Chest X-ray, AP view. Patient: 43 years old, sex M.
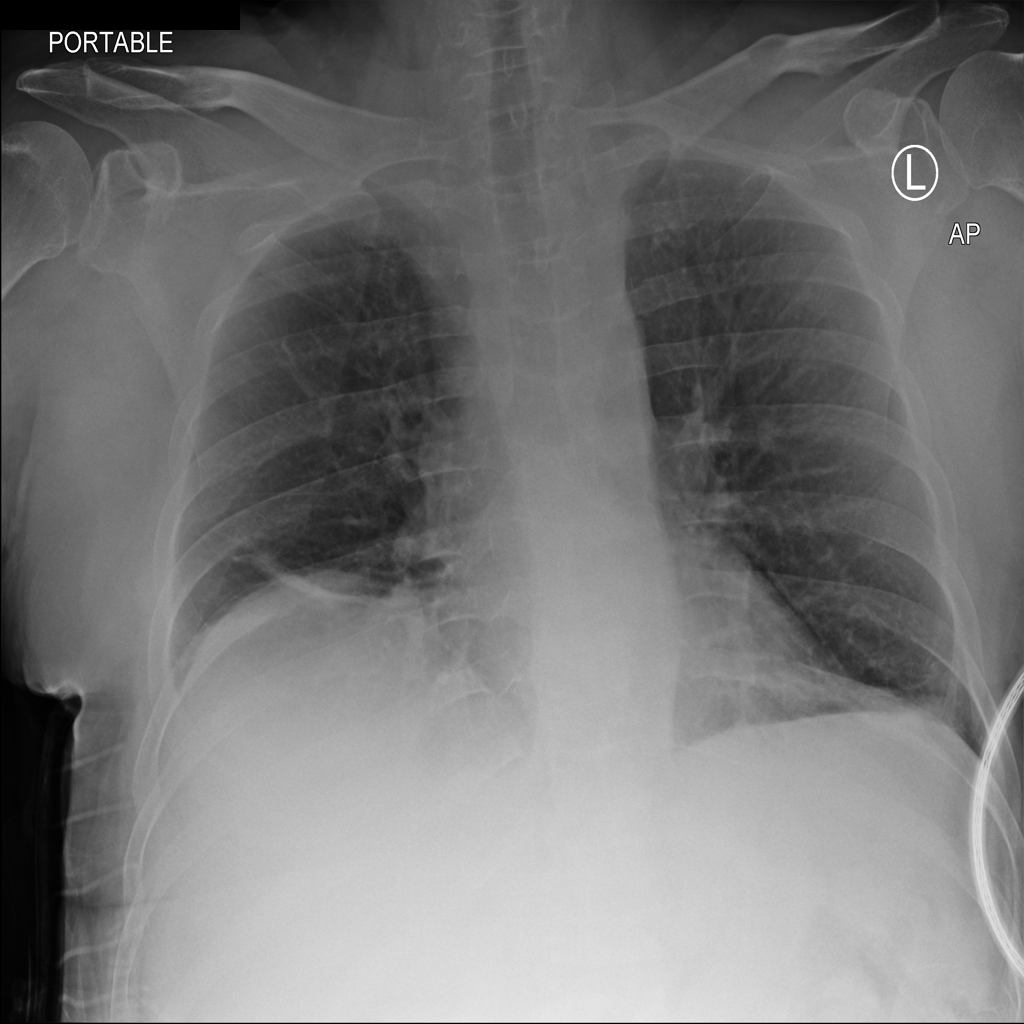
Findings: Atelectasis